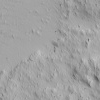
Atmospheric dust classification: not_dusty